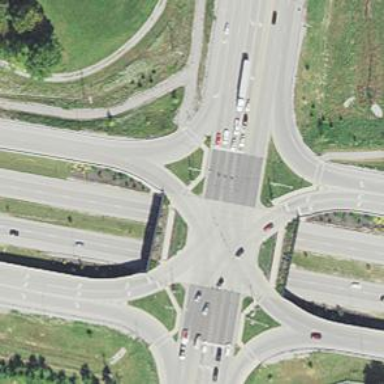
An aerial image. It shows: Secondary link road.